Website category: sports
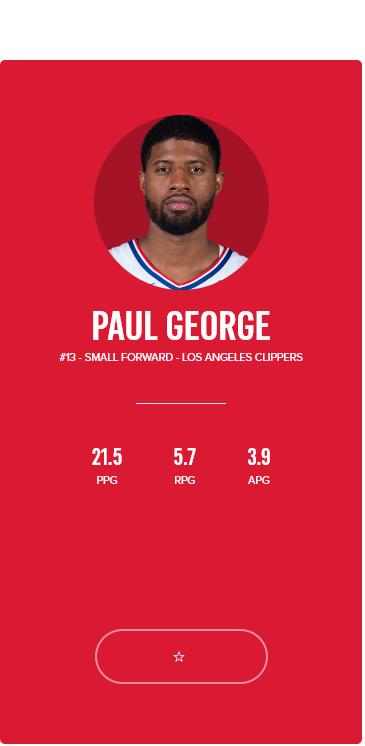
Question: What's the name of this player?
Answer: PAUL GEORGE

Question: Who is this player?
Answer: PAUL GEORGE

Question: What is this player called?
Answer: PAUL GEORGE

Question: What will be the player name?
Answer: PAUL GEORGE

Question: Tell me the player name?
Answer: PAUL GEORGE

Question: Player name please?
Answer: PAUL GEORGE

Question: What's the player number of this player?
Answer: #13

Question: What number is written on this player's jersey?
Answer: #13

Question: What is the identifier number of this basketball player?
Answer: #13

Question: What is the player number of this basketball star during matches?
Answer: #13

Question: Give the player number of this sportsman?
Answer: #13

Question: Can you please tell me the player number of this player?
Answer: #13

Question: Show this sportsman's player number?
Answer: #13

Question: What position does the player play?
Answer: SMALL FORWARD

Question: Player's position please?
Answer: SMALL FORWARD

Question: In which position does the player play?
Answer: SMALL FORWARD

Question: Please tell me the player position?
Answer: SMALL FORWARD

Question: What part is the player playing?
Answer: SMALL FORWARD

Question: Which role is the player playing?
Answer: SMALL FORWARD

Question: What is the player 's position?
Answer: SMALL FORWARD

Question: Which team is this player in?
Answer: LOS ANGELES CLIPPERS

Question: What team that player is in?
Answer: LOS ANGELES CLIPPERS

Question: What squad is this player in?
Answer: LOS ANGELES CLIPPERS

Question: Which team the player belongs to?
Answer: LOS ANGELES CLIPPERS

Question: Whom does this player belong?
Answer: LOS ANGELES CLIPPERS

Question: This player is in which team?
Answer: LOS ANGELES CLIPPERS

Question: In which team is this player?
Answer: LOS ANGELES CLIPPERS

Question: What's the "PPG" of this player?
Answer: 21.5

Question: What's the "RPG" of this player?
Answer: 5.7

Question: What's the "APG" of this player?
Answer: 3.9

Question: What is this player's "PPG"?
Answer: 21.5

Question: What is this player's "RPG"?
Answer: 5.7

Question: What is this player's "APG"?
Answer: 3.9

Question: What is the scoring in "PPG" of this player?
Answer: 21.5

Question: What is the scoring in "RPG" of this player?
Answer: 5.7

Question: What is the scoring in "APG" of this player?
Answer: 3.9

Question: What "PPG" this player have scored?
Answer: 21.5

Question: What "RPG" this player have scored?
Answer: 5.7

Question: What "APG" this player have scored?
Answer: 3.9

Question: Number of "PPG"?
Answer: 21.5

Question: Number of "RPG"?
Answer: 5.7

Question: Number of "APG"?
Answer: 3.9

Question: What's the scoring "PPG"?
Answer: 21.5

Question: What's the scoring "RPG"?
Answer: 5.7

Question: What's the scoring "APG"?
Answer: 3.9